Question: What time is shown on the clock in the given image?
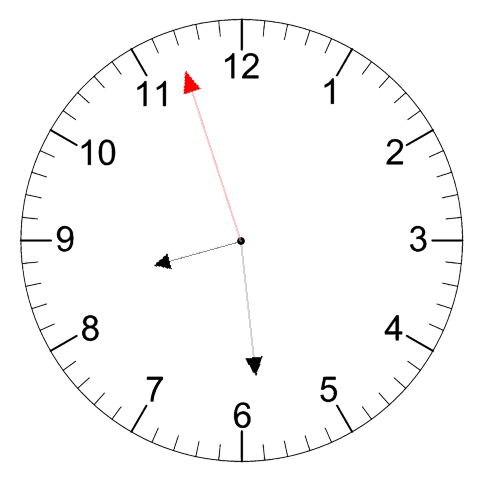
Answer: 08:28:57